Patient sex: M
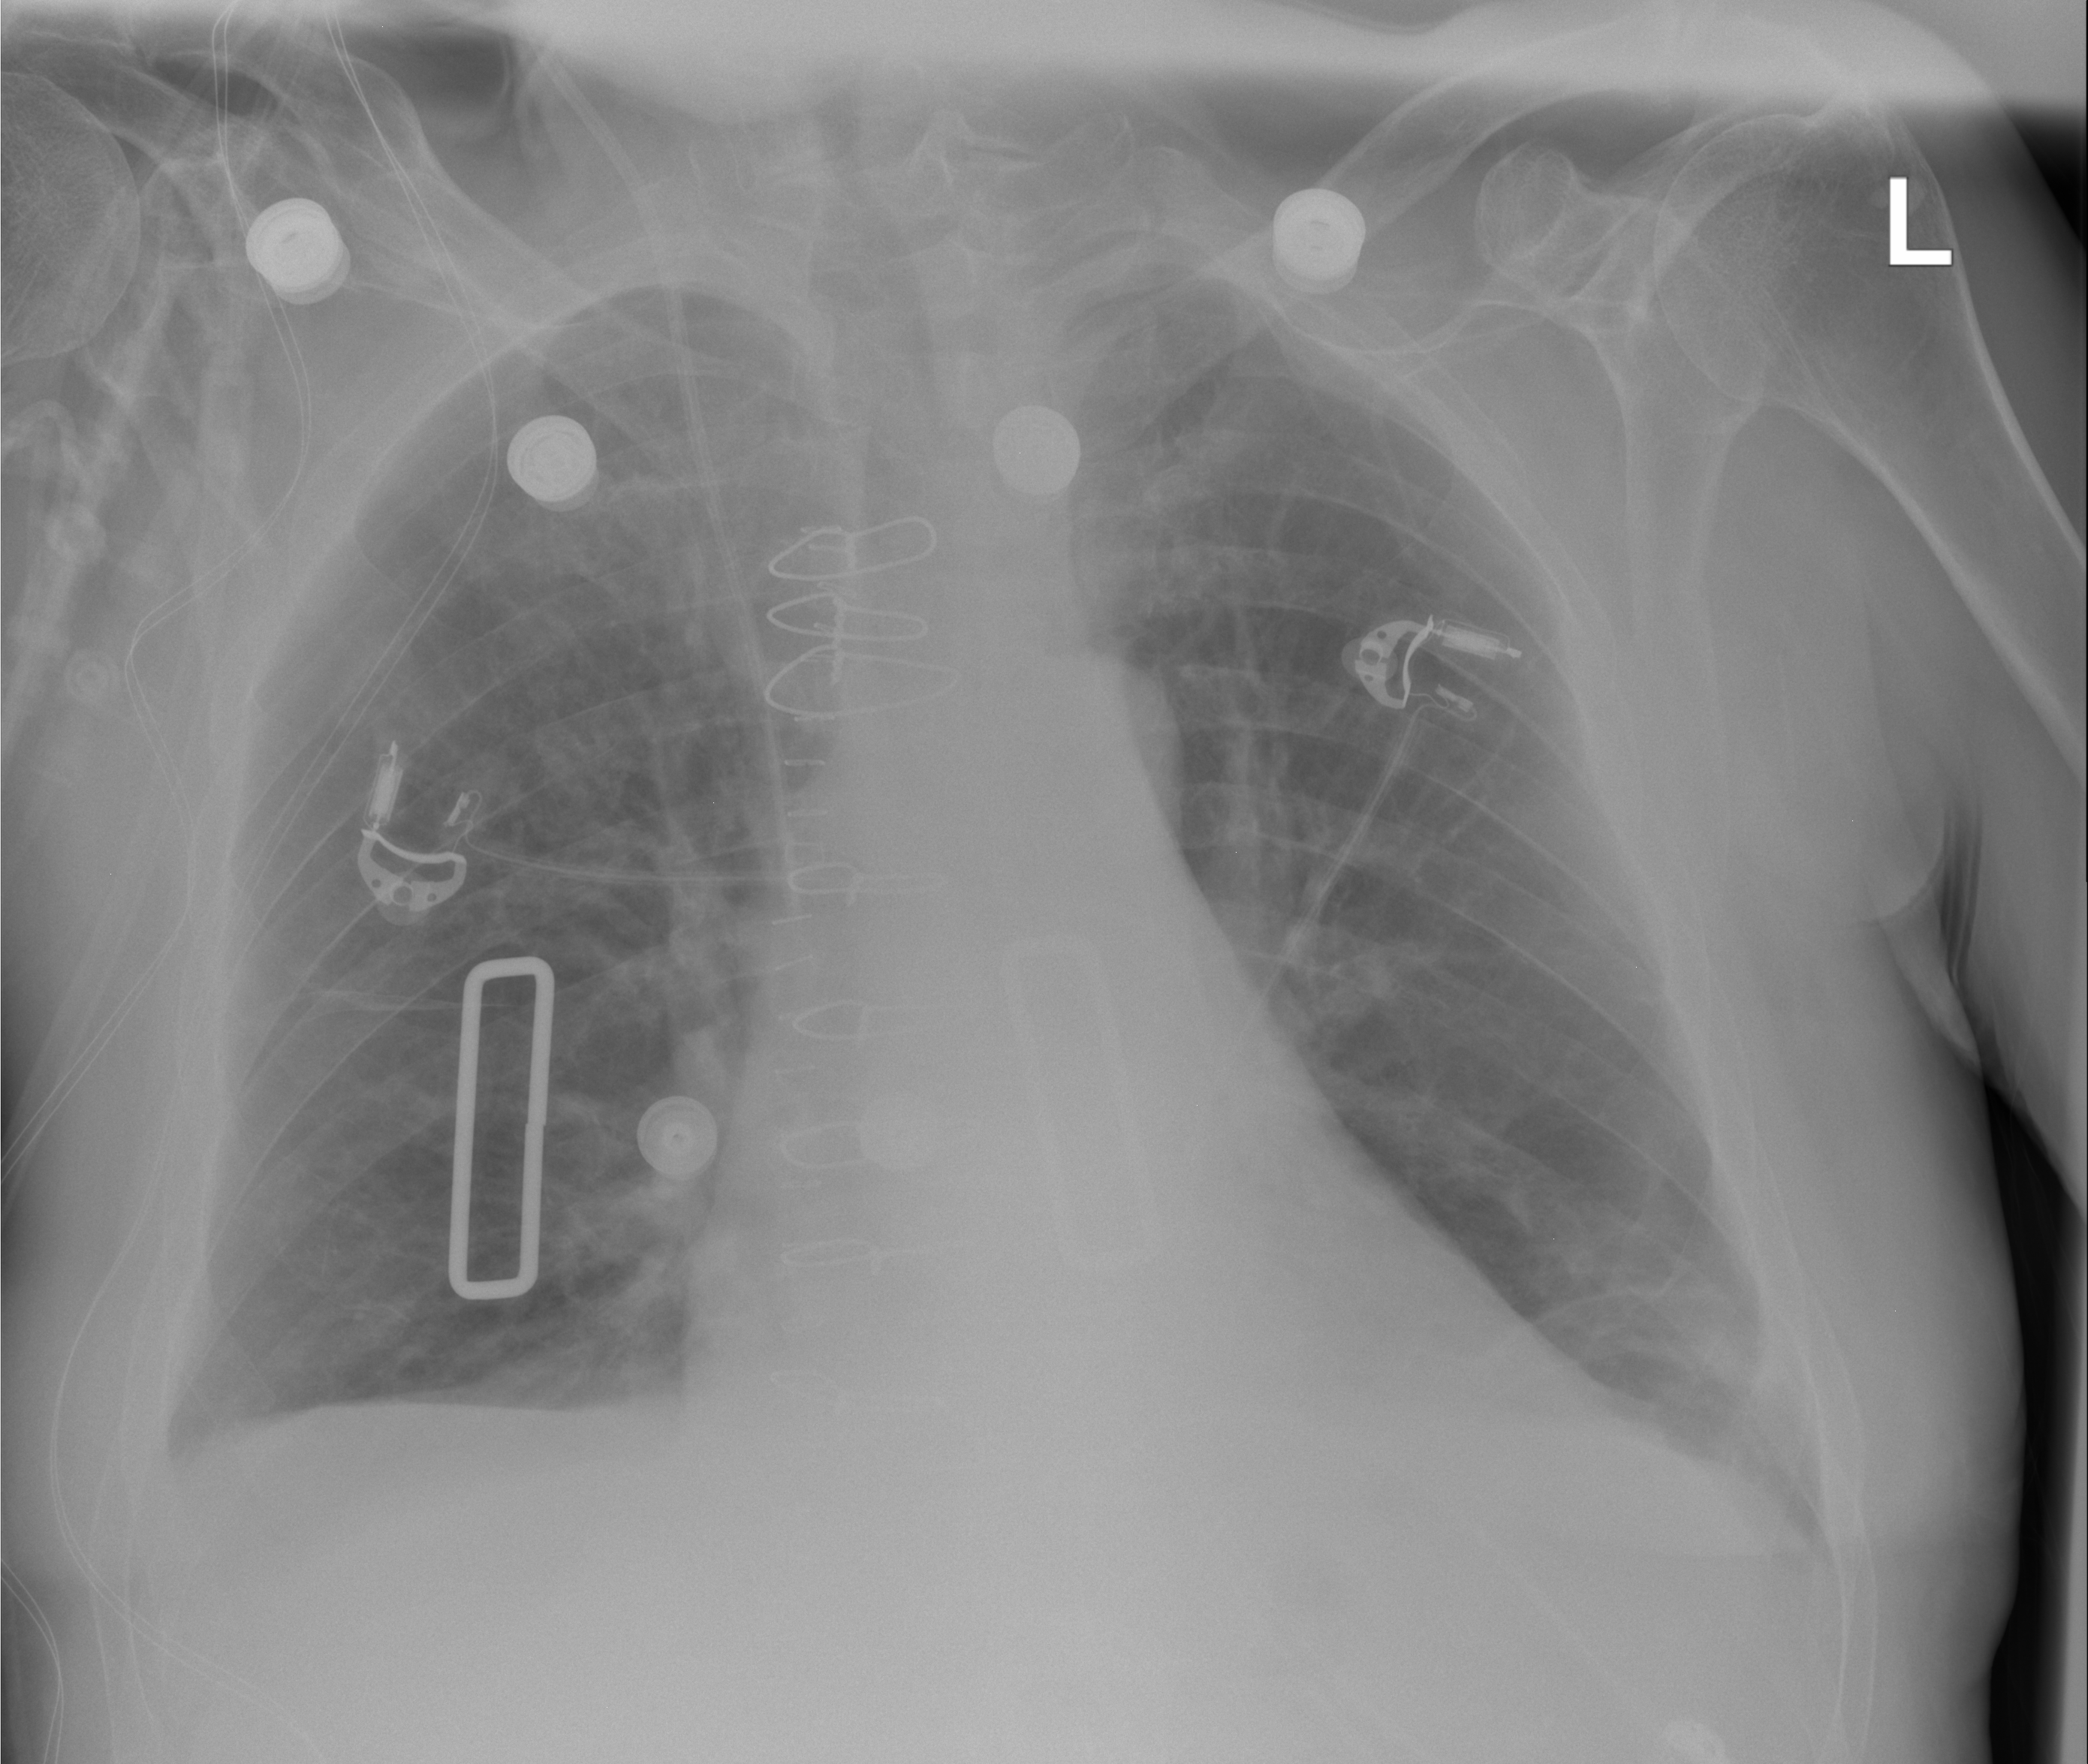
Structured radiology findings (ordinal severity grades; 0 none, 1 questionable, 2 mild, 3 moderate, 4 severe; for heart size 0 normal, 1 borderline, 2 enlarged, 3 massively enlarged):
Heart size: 2
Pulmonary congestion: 0
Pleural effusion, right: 0
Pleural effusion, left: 0
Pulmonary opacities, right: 2
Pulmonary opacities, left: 0
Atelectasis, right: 0
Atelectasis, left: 0